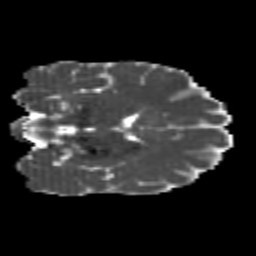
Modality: MD
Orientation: coronal
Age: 24
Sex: male
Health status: healthy
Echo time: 0.074 s